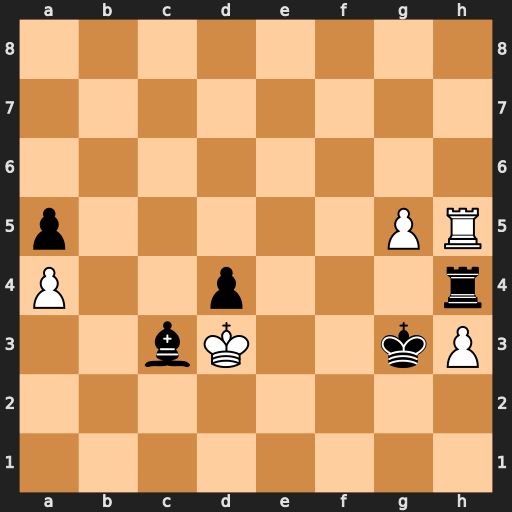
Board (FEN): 8/8/8/p5PR/P2p3r/2bK2kP/8/8
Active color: w
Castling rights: -
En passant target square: -
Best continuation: Rxh4 Kxh4 g6 Kg5 g7